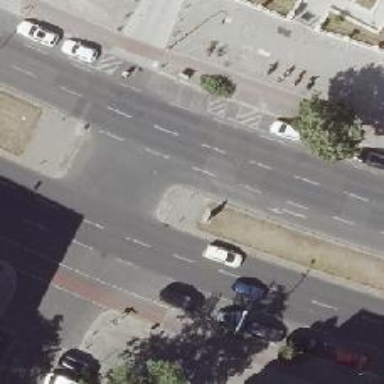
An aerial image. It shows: Unmarked crossing with pedestrian island.